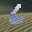
Label: 6